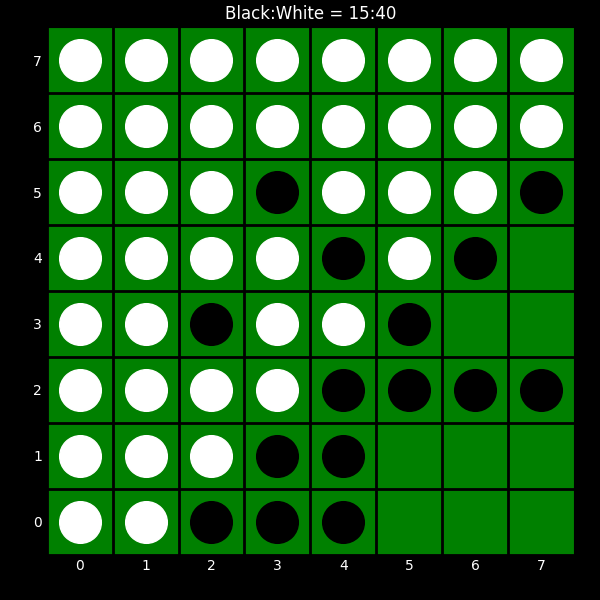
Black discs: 15
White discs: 40